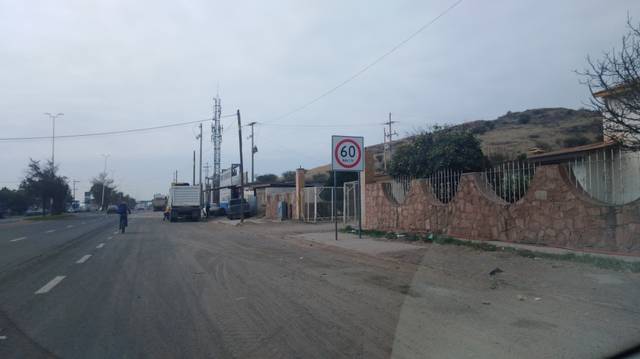
Region: Mexico
Coordinates: 24.058, -104.657